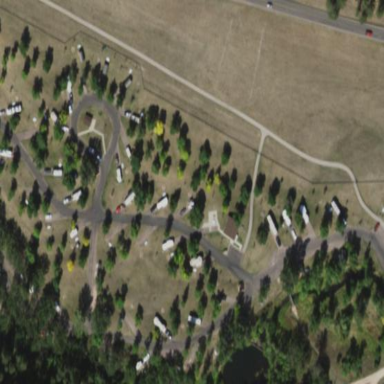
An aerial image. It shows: Caravan site with tents available. The site also has sanitary dump station.